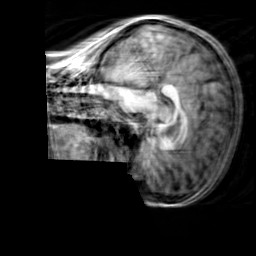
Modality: T1w
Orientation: sagittal
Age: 34
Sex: female
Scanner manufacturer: siemens
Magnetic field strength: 3 T
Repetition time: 2.3 s
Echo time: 0.00303 s